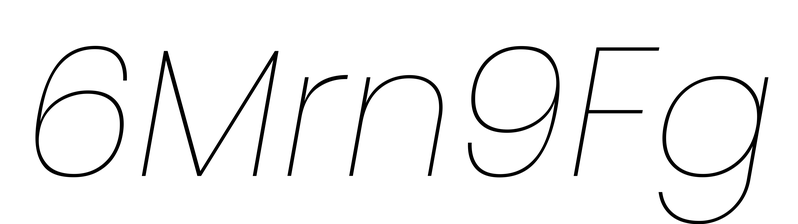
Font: Poppins-ThinItalic